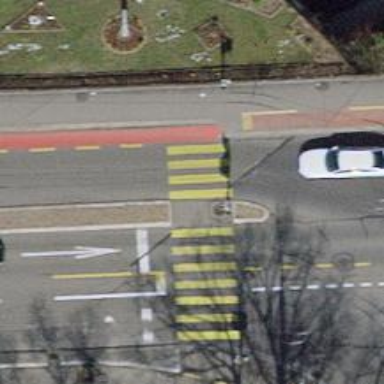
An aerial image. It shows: Zebra crossing with traffic signals and pedestrian island.